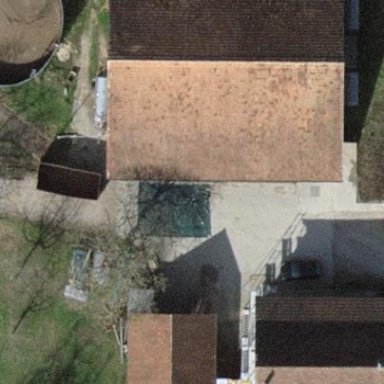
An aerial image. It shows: Farmyard area.